Question: Using 'IntelliJ', i set up a property

I can't, however access it as 'System.getProperty("Key")' (I get 'null')
Is this not the way to do it? Please advise.
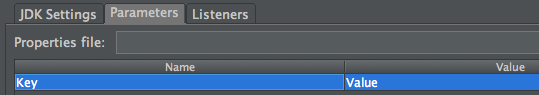
Answer: There may be more than one way to do this, but this way definitely works:

To get to this dialog you click the dropdown on the top (right below the menu bar) and select 'Edit Configurations...'. Click 'OK' then run the Configuration by pressing the green play button.